Interaction volume radius: 10 \u00c5
Interaction volume height: 10 \u00c5
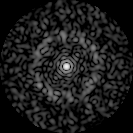
Disorder parameter: 0.8137